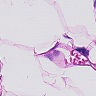
Metastatic tissue present: no